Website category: movie
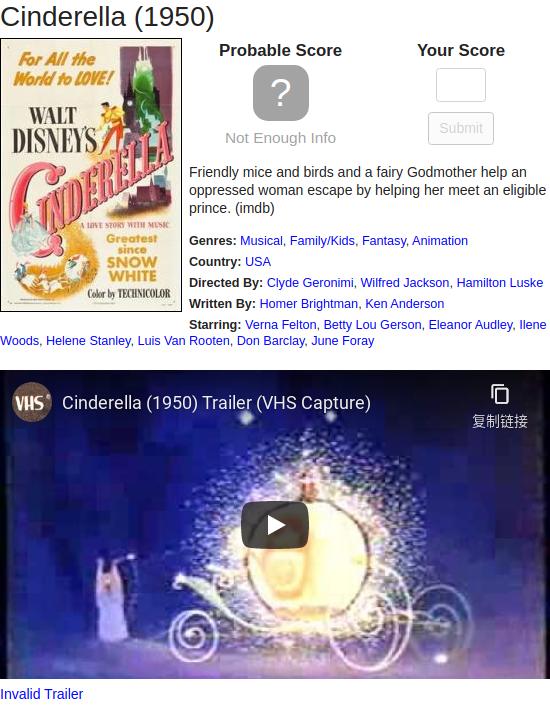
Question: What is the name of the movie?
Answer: Cinderella

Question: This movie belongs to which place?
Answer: USA

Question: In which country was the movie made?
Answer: USA

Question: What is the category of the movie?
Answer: Musical

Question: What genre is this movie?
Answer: Musical

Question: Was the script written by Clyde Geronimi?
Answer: no

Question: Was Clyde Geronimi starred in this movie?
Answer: no

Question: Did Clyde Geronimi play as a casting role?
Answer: no

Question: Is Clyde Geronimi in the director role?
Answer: yes

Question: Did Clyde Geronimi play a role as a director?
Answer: yes

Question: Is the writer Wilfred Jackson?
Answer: no

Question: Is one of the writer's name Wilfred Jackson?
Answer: no

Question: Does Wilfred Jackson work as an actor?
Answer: no

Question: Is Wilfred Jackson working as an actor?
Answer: no

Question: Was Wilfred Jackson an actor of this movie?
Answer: no

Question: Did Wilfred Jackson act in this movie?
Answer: no

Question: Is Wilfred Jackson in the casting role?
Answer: no

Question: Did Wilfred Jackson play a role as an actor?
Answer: no

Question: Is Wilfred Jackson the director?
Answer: yes

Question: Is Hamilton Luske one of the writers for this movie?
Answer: no

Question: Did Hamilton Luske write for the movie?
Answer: no

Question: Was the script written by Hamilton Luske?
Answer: no

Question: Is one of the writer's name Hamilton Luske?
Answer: no

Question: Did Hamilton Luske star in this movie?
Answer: no

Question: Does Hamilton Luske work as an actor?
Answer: no

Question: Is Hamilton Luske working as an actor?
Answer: no

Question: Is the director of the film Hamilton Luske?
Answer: yes

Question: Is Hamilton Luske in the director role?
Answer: yes

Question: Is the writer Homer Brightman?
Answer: yes

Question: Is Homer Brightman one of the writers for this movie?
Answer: yes

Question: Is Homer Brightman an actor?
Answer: no

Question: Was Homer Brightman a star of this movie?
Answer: no

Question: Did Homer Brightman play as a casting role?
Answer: no

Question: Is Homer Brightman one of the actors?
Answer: no

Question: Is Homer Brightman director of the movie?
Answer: no

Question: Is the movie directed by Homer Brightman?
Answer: no

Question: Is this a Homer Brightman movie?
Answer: no

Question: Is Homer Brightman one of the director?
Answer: no

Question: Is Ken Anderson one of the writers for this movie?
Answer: yes

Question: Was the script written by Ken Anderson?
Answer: yes

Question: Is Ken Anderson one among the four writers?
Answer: yes

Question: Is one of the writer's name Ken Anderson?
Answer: yes

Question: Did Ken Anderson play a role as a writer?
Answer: yes

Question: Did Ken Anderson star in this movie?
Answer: no

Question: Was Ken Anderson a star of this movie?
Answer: no

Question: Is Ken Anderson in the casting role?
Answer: no

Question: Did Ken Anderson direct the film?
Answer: no

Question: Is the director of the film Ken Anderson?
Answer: no

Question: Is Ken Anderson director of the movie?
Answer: no

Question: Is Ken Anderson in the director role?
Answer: no

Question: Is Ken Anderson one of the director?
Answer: no

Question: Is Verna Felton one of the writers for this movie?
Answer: no

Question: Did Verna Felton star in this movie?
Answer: yes

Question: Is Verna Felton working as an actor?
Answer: yes

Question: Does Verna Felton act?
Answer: yes

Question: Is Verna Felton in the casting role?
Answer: yes

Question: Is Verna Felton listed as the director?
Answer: no

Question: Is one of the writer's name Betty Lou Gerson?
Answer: no

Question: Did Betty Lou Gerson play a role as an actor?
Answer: yes

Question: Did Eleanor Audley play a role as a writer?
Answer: no

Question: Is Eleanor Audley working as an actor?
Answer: yes

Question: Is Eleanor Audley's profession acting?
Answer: yes

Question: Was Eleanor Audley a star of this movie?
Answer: yes

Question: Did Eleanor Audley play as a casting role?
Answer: yes